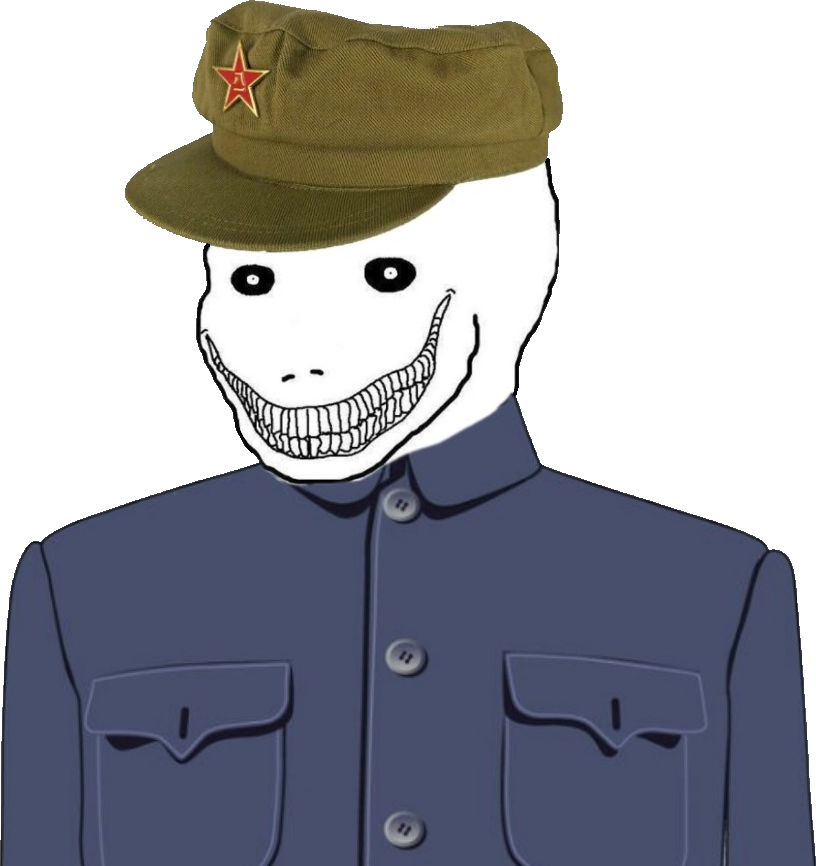
Label: 5_Oomer